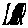
Label: house